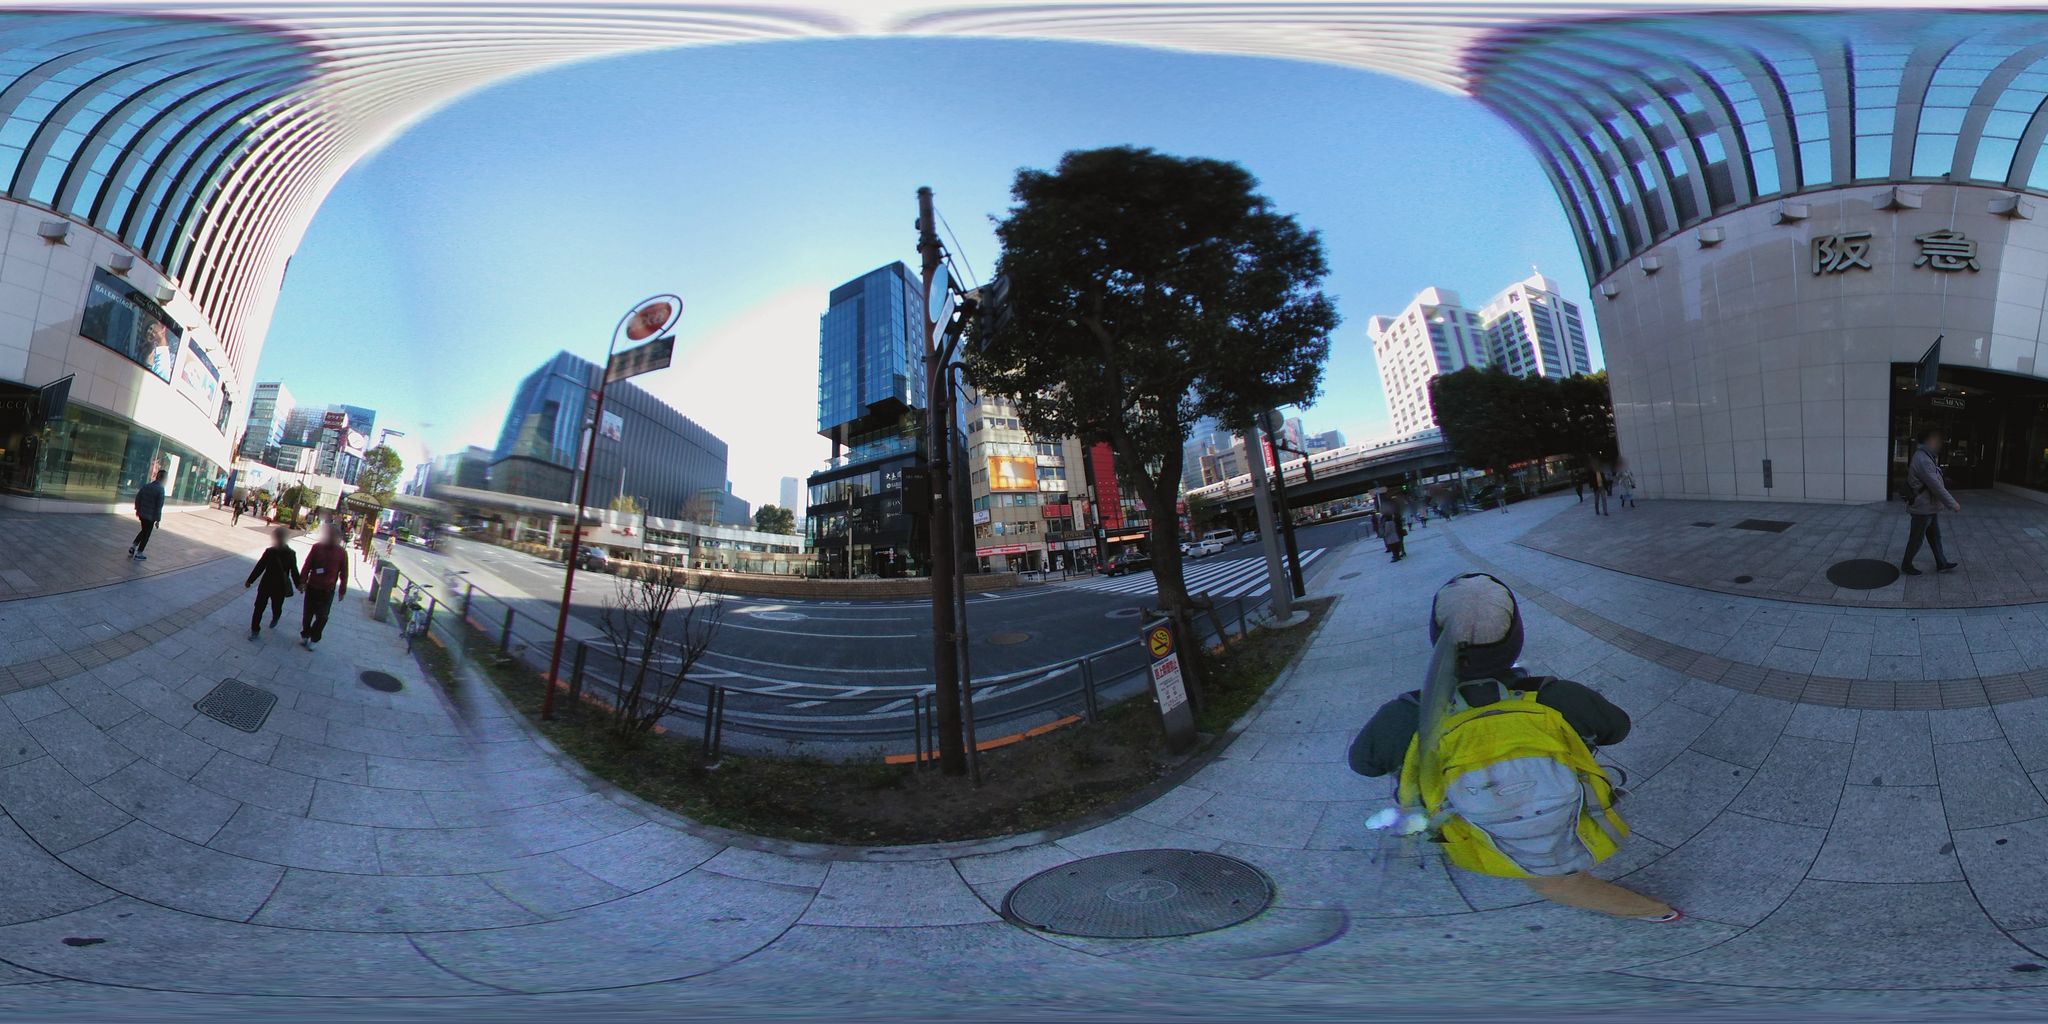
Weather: snowy
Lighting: day
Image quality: slightly poor
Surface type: walking surface
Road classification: footway
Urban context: urban centre
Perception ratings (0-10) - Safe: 0.64, Lively: 4.92, Beautiful: 3.06, Boring: 1.58, Depressing: 8.46, Wealthy: 2.96